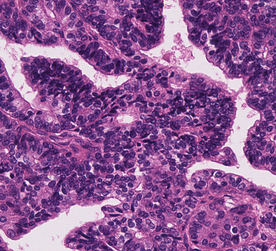
Tumor epithelial tissue: yes
Tumor-associated stroma tissue: no
Normal tissue: no